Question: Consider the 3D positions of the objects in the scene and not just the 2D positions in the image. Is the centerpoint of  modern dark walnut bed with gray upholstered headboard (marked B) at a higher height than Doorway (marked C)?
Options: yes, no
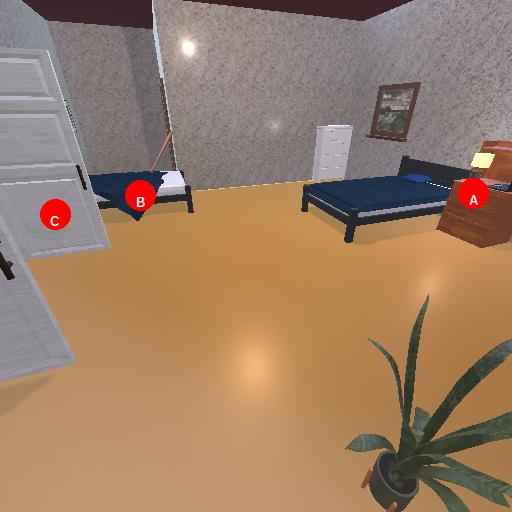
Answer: yes